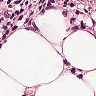
Metastatic tissue present: yes